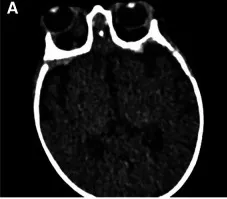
(A) An ocular computed tomography (CT) scan performed on the 1st day of hospitalization reveals a shadow with soft-tissue density in the right orbit.
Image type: radiology (ct)